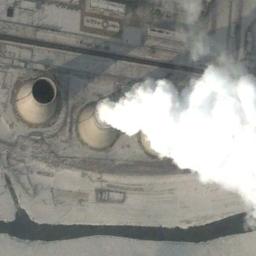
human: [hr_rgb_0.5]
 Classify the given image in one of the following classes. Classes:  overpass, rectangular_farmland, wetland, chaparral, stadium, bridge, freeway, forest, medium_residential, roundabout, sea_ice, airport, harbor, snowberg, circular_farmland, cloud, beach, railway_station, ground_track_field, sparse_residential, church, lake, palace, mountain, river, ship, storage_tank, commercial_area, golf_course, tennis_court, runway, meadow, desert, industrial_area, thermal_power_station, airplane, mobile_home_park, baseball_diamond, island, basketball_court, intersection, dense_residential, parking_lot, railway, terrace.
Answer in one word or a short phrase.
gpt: thermal_power_station